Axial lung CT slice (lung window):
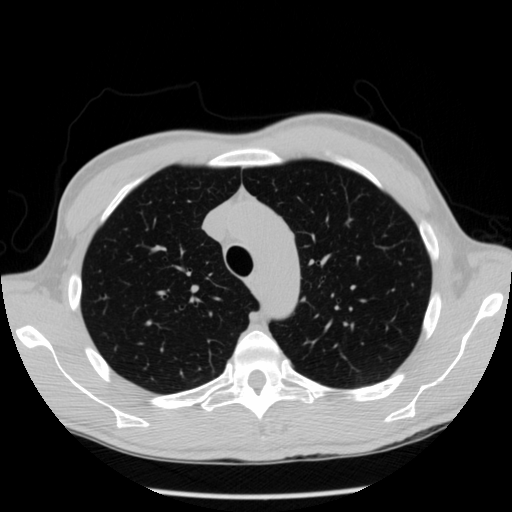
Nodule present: no